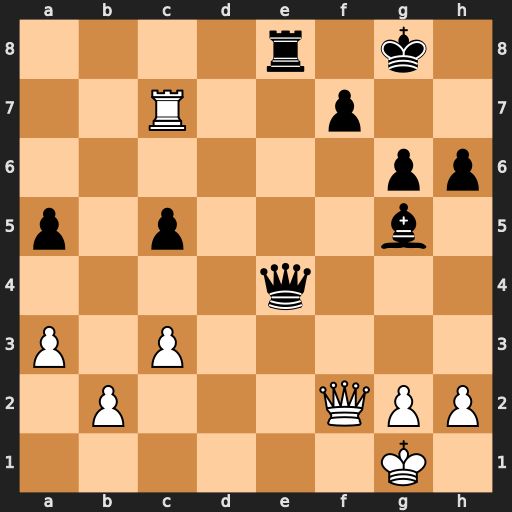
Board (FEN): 4r1k1/2R2p2/6pp/p1p3b1/4q3/P1P5/1P3QPP/6K1
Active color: w
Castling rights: -
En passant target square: -
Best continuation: Qxf7+ Kh8 Qg7#